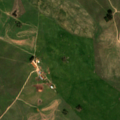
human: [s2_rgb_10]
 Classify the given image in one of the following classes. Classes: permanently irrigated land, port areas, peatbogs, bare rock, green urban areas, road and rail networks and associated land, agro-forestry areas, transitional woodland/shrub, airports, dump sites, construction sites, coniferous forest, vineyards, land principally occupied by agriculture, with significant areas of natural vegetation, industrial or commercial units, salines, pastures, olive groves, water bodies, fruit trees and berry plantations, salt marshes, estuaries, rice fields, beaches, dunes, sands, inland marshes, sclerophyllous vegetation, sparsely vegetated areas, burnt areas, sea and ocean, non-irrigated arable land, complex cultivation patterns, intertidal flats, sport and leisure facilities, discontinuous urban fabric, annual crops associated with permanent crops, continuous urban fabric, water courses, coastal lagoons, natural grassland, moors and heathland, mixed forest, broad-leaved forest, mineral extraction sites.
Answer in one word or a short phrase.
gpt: non-irrigated arable land